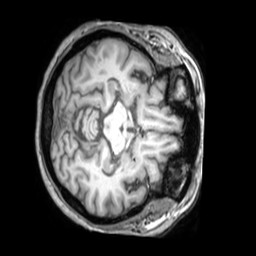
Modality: T1w
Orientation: axial
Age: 47
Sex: female
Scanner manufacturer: philips
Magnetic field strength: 3 T
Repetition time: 0.009894 s
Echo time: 0.004605 s